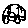
Label: car